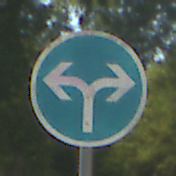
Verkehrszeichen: VorgeschriebeneFahrtrichtungRechtsOderLinks
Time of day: MorningAfternoon
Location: Outdoor (Nature)
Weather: PartlyCloudy
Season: NotSpecified
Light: Natural